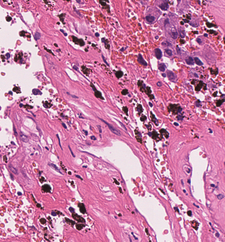
Tumor epithelial tissue: yes
Tumor-associated stroma tissue: yes
Normal tissue: no